Interaction volume radius: 5 \u00c5
Interaction volume height: 40 \u00c5
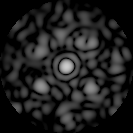
Disorder parameter: 0.6158